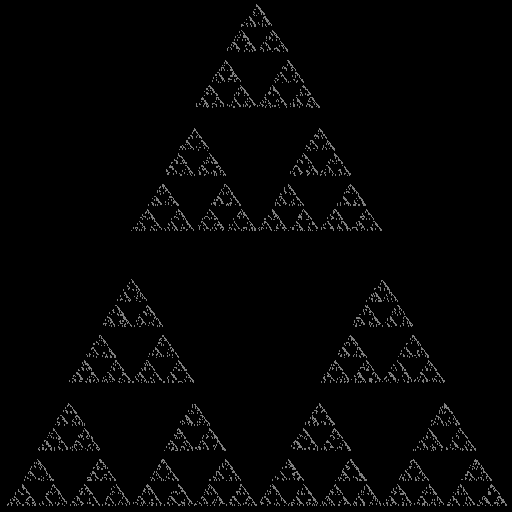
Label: sierpinski_gasket